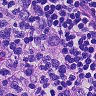
Metastatic tissue present: yes